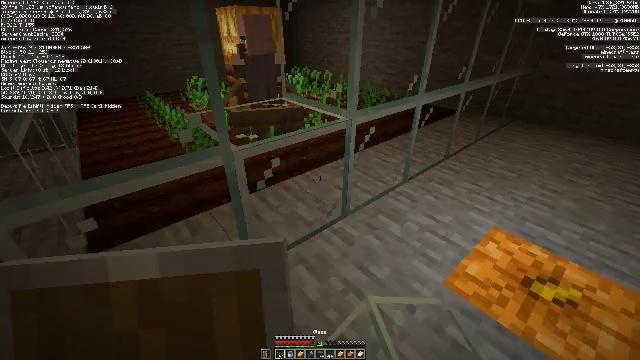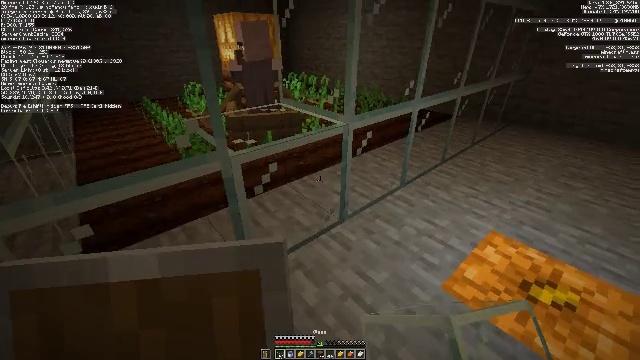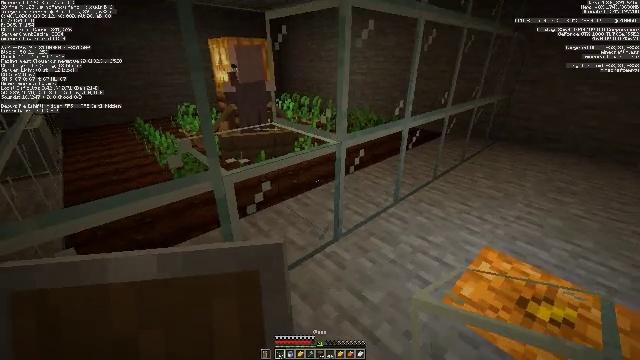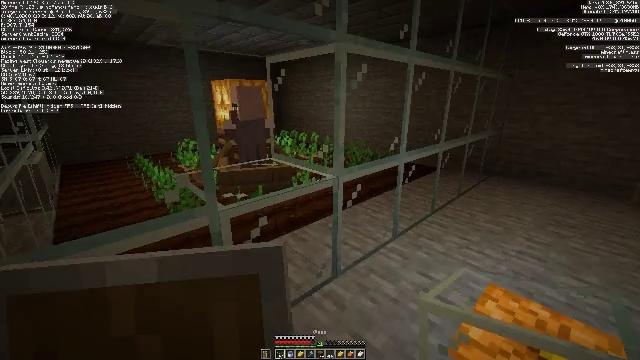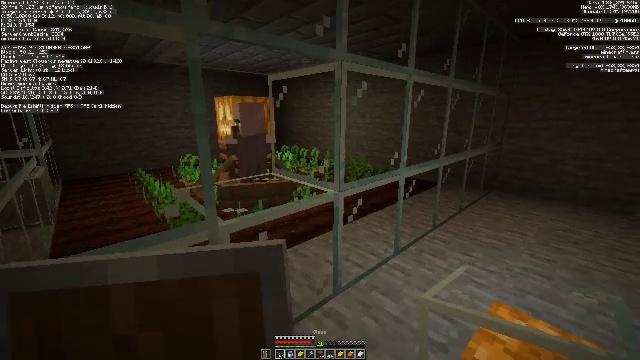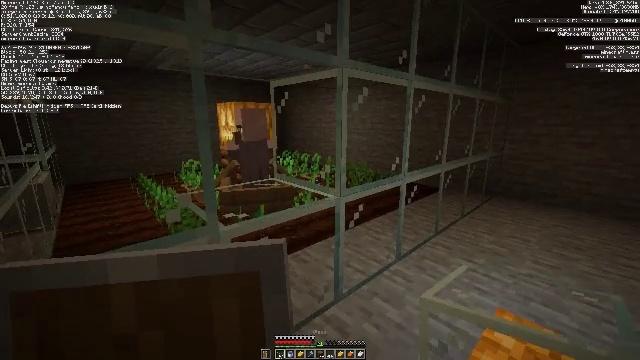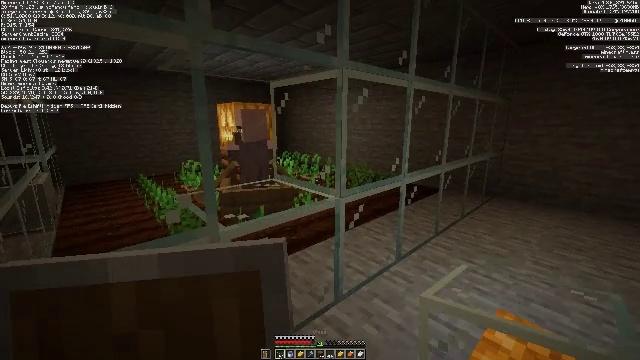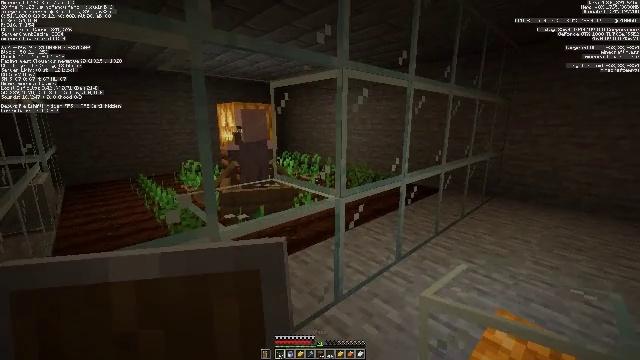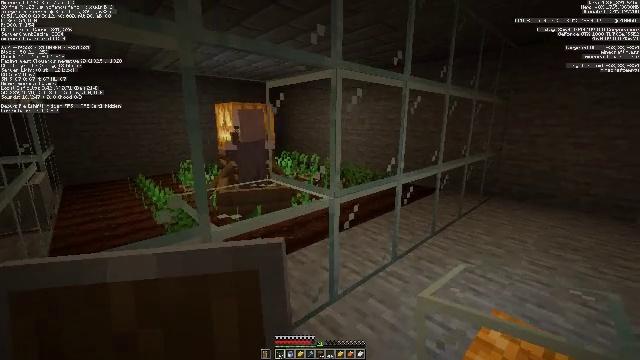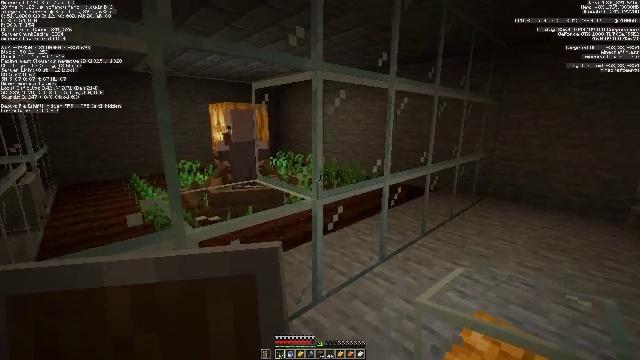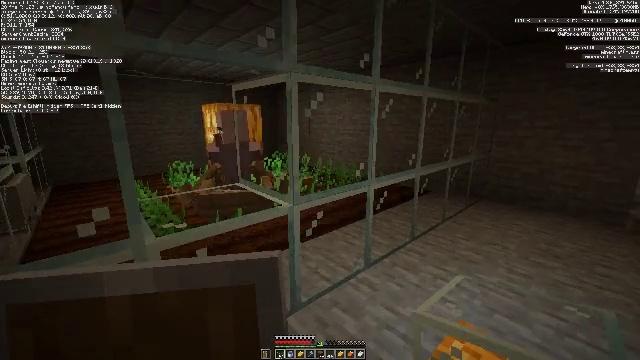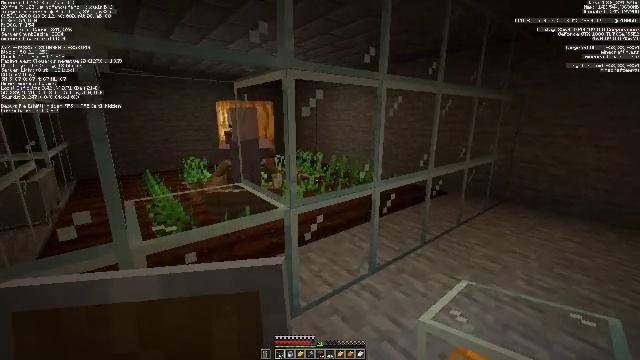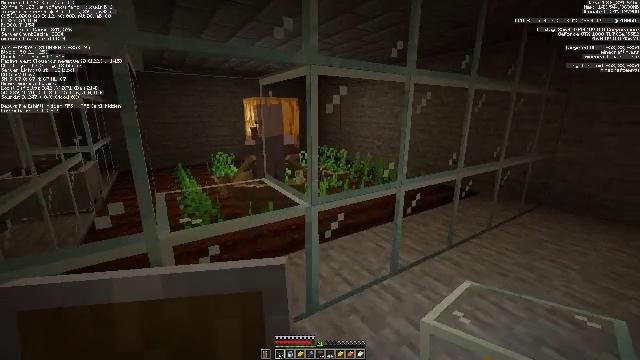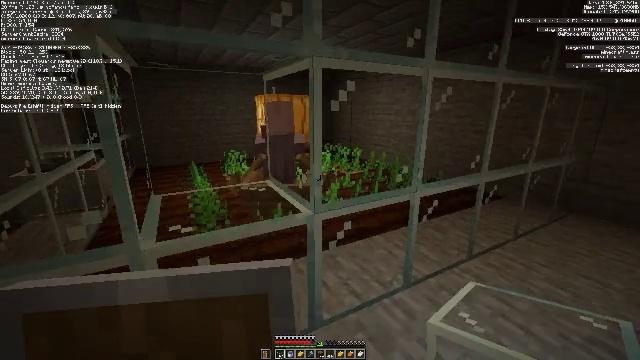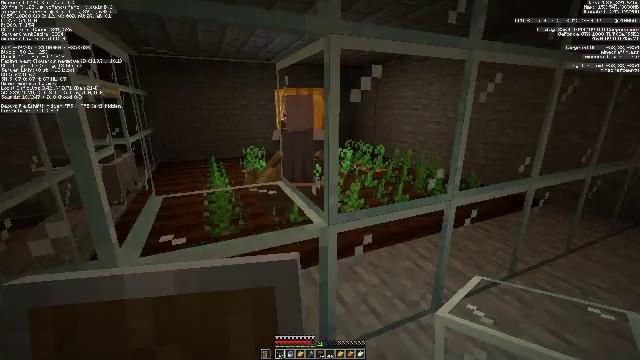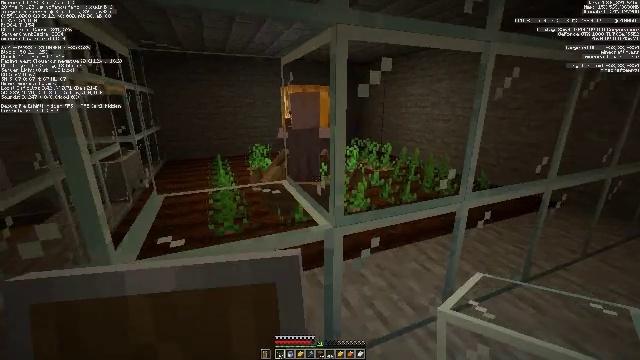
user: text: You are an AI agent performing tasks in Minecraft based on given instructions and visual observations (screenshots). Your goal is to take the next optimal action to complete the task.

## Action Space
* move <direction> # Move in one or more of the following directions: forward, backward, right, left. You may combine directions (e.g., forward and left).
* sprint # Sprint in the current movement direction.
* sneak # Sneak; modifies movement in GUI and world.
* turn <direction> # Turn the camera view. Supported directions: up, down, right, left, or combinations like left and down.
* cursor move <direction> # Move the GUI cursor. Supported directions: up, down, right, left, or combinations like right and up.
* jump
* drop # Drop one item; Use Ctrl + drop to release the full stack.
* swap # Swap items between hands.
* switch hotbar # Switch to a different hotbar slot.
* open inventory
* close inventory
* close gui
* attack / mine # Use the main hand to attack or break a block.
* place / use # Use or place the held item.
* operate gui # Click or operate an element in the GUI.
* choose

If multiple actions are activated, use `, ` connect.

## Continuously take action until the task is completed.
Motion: motion action
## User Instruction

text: Dig up potatoes from the soil.
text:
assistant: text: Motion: turn up
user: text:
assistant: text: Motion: turn right and up
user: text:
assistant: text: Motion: turn up
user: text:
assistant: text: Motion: turn up
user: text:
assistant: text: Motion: turn up
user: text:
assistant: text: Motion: no_op
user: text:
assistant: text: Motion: no_op
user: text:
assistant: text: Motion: move right
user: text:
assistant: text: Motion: move right
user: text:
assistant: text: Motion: move forward and move right
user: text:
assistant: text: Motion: move forward and move right, turn left
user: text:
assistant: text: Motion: move forward, turn left
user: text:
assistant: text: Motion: move forward, turn left
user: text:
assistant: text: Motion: move forward, turn left and down
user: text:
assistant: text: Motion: move forward, turn left
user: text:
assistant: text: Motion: move forward
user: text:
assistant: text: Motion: move forward
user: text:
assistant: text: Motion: move forward
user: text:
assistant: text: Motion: move forward and move left
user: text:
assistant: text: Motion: move forward and move left
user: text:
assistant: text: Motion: move left
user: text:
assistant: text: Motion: move left
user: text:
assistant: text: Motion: no_op
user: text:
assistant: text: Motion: no_op
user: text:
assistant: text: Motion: no_op
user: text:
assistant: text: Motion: no_op
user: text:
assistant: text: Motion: switch to hotbar 1
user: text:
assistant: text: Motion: switch to hotbar 1
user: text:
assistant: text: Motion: turn left, switch to hotbar 1
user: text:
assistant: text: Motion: turn left